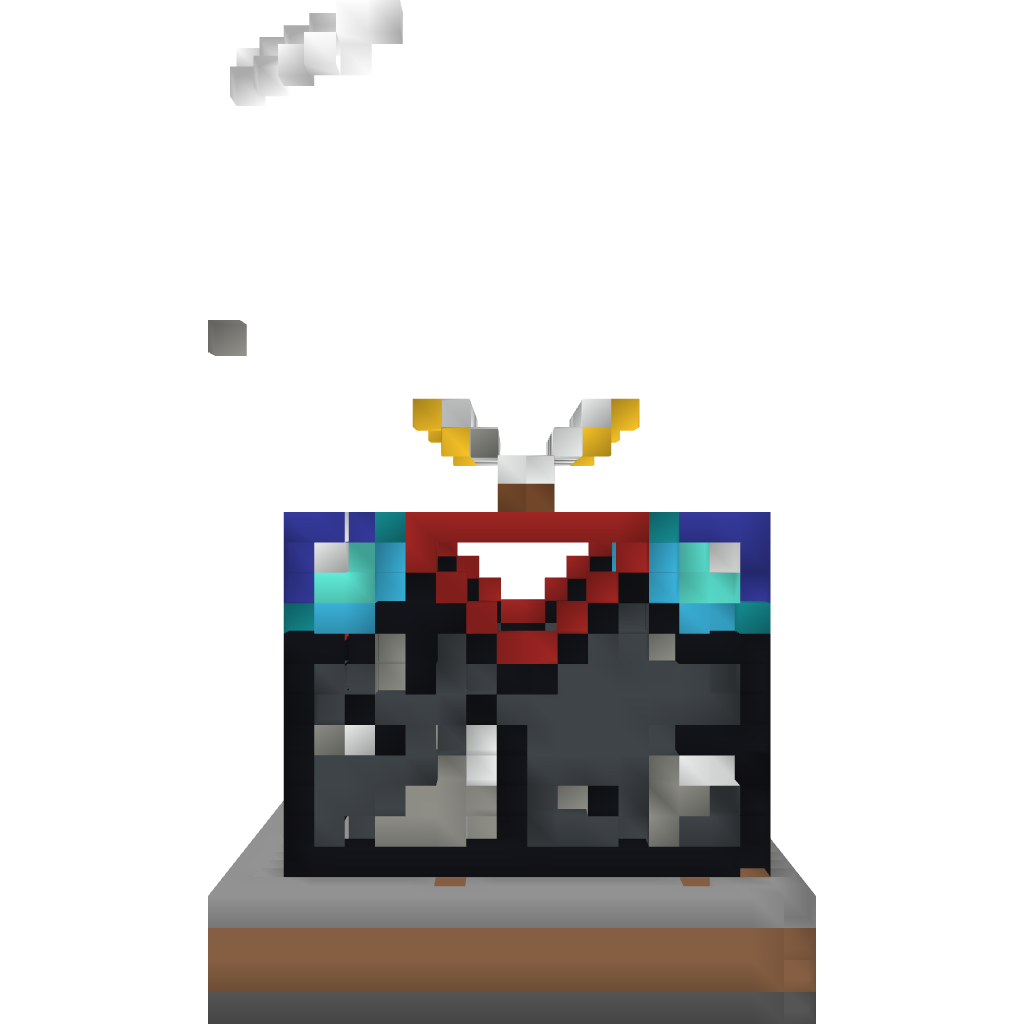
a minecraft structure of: Enchantment Table